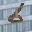
Label: 6